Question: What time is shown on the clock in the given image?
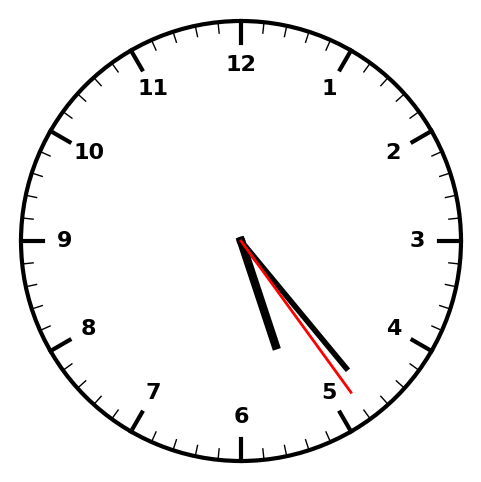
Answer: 05:23:24